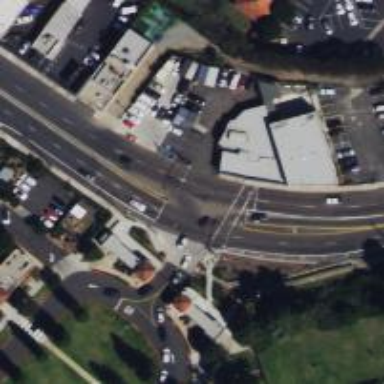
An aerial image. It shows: Marked road crossing.